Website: walmart
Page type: payment
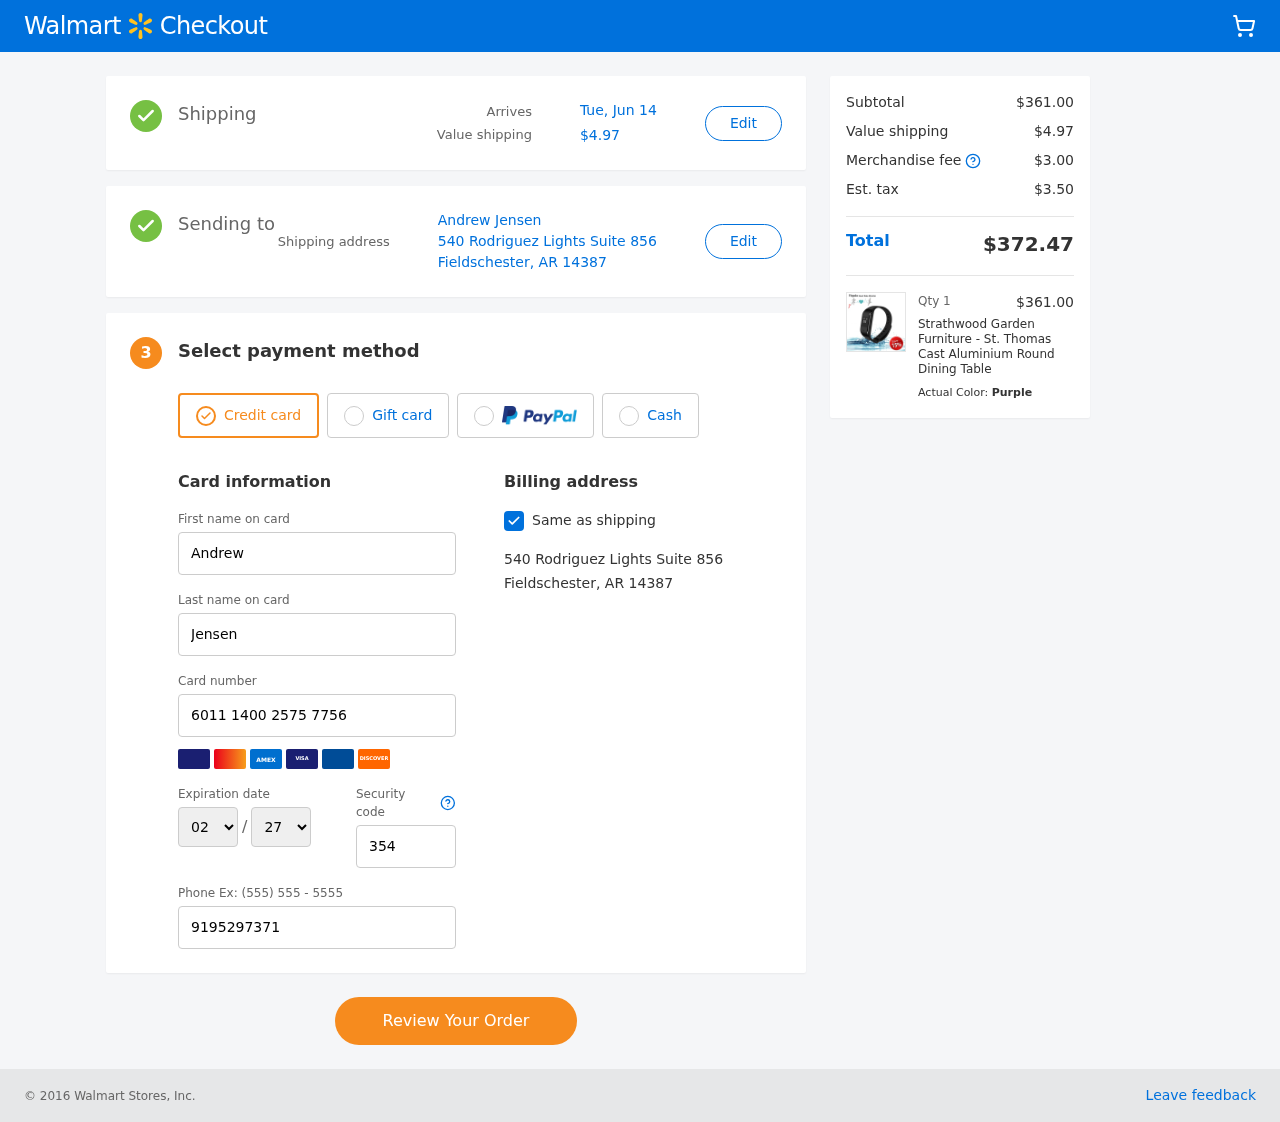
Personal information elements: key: PII_CARD_EXPIRY_MONTH
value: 02
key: PII_CARD_EXPIRY_YEAR
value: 27
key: PII_CITY_STATE_ZIP
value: Fieldschester, AR 14387
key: PII_FULLNAME
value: Andrew Jensen
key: PII_STREET
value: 540 Rodriguez Lights Suite 856
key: PII_FIRSTNAME
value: Andrew
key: PII_LASTNAME
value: Jensen
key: PII_CARD_NUMBER
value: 6011 1400 2575 7756
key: PII_CARD_CVV
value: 354
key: PII_PHONE
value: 9195297371
Product elements: key: PRODUCT1_NAME
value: Strathwood Garden Furniture - St. Thomas Cast Aluminium Round Dining Table
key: PRODUCT1_PRICE
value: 361
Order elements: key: ORDER_DELIVERY_DATE
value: Tue, Jun 14
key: ORDER_SHIPPING_COST
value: $4.97
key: ORDER_SUBTOTAL
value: $361.00
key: ORDER_MERCHANDISE_FEE
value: $3.00
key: ORDER_TAX
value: $3.50
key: ORDER_TOTAL
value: $372.47
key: ORDER_NUM_ITEMS
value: Qty 1